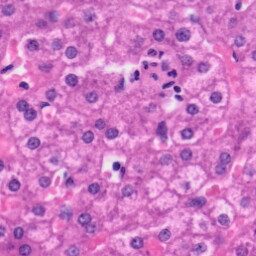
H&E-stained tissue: Liver